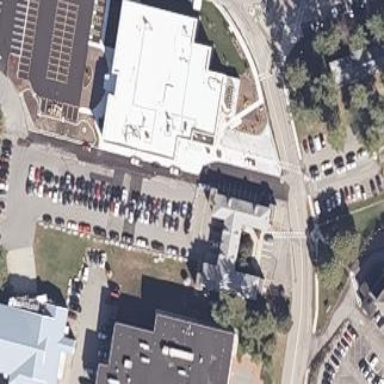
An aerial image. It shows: Clinic building offering healthcare services.